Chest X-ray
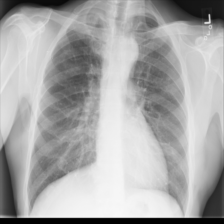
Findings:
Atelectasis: negative
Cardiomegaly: negative
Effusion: negative
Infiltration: positive
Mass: negative
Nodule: negative
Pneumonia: negative
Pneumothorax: negative
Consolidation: negative
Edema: negative
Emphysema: negative
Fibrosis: negative
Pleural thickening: negative
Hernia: negative